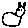
Label: cat